Question: I have a barplot that I have overlaid with a scatterplot using 'stripchart'.
'''
Barplot(data1means)
stripchart(data1, add=TRUE, vertical = TRUE)
'''
However, the points on the scatterplot are misaligned with the bars on the barplot, as shown here:
.
So how do I alter the spacing of the scatter plot so they match up? As I understand it, 'stripchart' doesn't have a 'space' or 'width' variable like 'barplot' does.
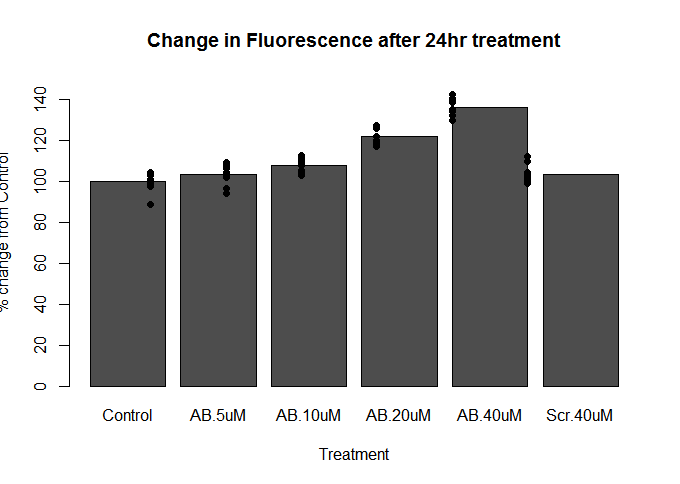
Answer: With base graphics, you can plot points on top of the bar plot using the 'points' function. We get the x-positions of the bars from the bar plot itself. I've also included an alternative approach where the means are plotted with point markers rather than bars:
'''
# Fake data
set.seed(1)
dat = data.frame(group=LETTERS[1:5], y=rnorm(25,20,2))
# Assign the barplot to x so that x will contain the bar positions.
x = barplot(tapply(dat$y, dat$group, FUN=mean), ylim=c(0,1.05*max(dat$y)), col=hcl(240,100, 70))
points(rep(x, table(dat$group)), dat$y[order(dat$group)], pch=21, bg="red")
plot(rep(1:length(unique(dat$group)), table(dat$group)),
dat$y[order(dat$group)], pch=21, bg="blue",
ylim=c(0,1.05*max(dat$y)), xlim=c(0.5,5.5), xaxt="n")
points(1:length(unique(dat$group)),
tapply(dat$y, dat$group, FUN=mean),
pch="\U2013", cex=3, col="red")
axis(side=1, at=1:5, labels=LETTERS[1:5])
'''
<URL>
Here's a version of the same two plots using ggplot2.
'''
library(ggplot2)
ggplot(dat, aes(group, y)) +
stat_summary(fun.y=mean, geom="bar", fill=hcl(240,100,50)) +
geom_point() +
theme_minimal()
ggplot(dat, aes(group, y)) +
geom_point() +
stat_summary(fun.y=mean, geom="point", pch="\U2013",
size=8, colour="red") +
scale_y_continuous(limits=c(0, max(dat$y))) +
theme_bw()
'''
<URL>